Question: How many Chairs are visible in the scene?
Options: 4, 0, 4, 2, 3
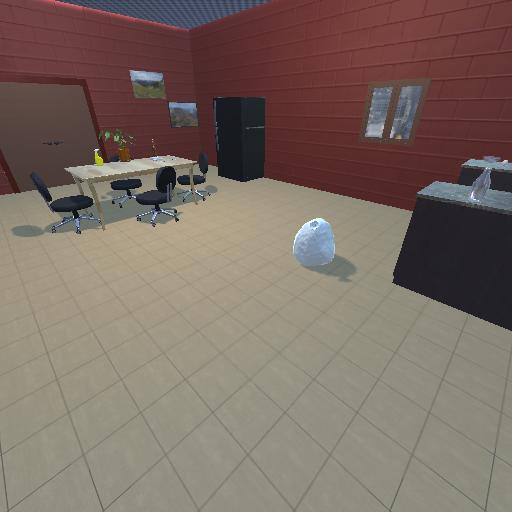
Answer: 4